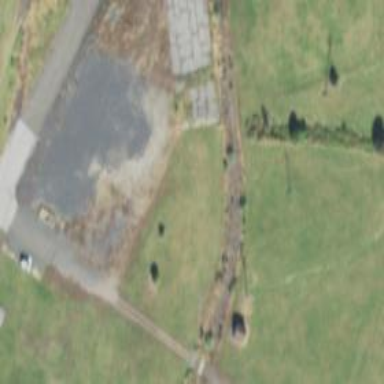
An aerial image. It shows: Disused railway spur.